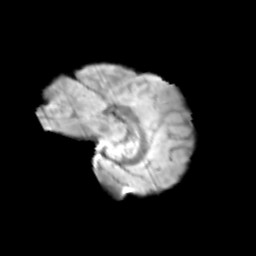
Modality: T2w
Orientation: sagittal
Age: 13
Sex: female
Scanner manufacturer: siemens
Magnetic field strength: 3 T
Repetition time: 3.8 s
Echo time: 0.07 s